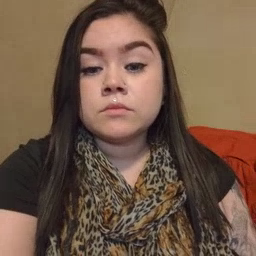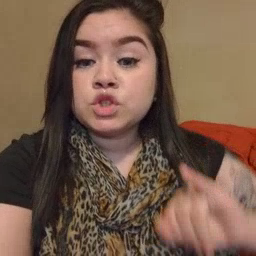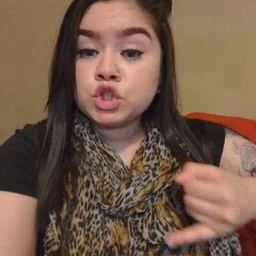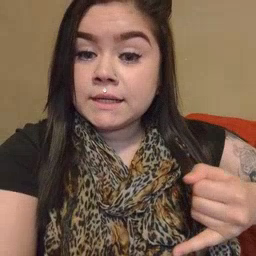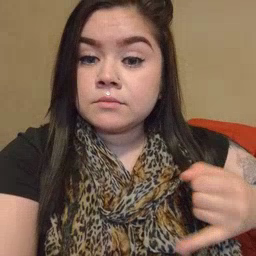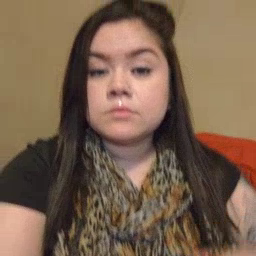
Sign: jeans